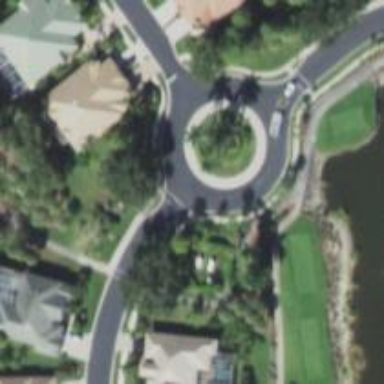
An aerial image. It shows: Roundabout.